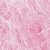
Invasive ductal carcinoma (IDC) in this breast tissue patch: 0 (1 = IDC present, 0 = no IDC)